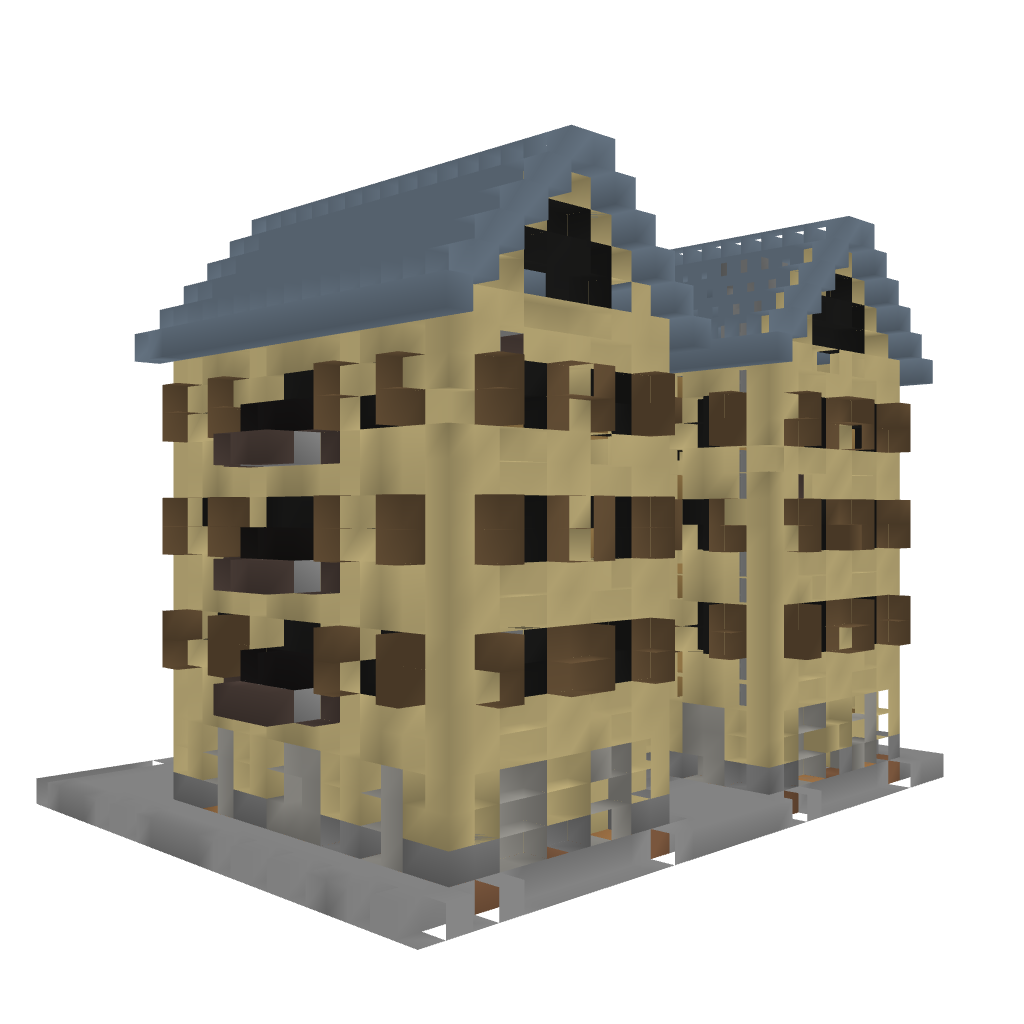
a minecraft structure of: House #5